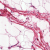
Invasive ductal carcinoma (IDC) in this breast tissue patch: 0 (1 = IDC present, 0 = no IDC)